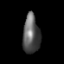
Tissue: lung
Cell type: Epithelial cells
Senescence score: 0.1809
Nuclear area (px): 645
Mean DAPI intensity: 91.653